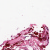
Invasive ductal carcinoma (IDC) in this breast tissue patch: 0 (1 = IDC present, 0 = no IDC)